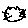
Label: cat